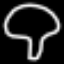
Label: mushroom